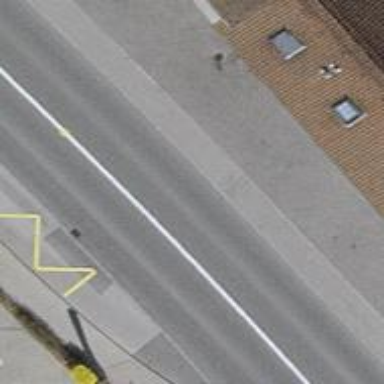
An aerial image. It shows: Bus stop equipped with public transport stop position.